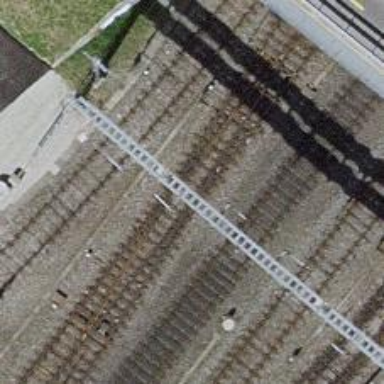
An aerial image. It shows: Railway siding with one electrified track and contact line.